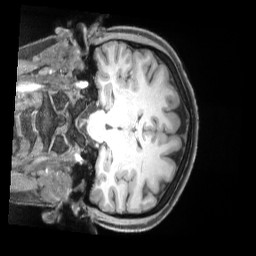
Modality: T1w
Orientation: coronal
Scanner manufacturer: siemens
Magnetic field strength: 3 T
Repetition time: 2.53 s
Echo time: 0.00169 s